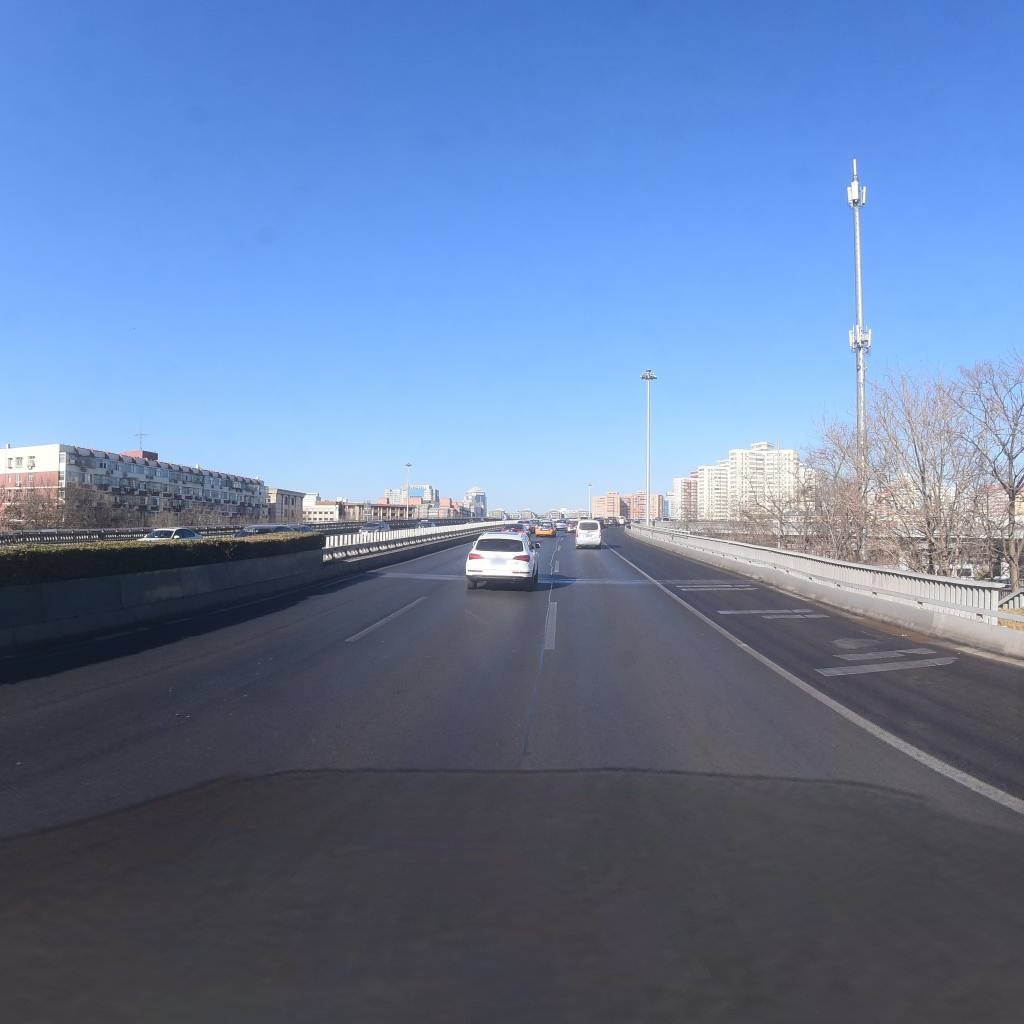
Region: Xicheng
Road damage annotations: longitudinal patch